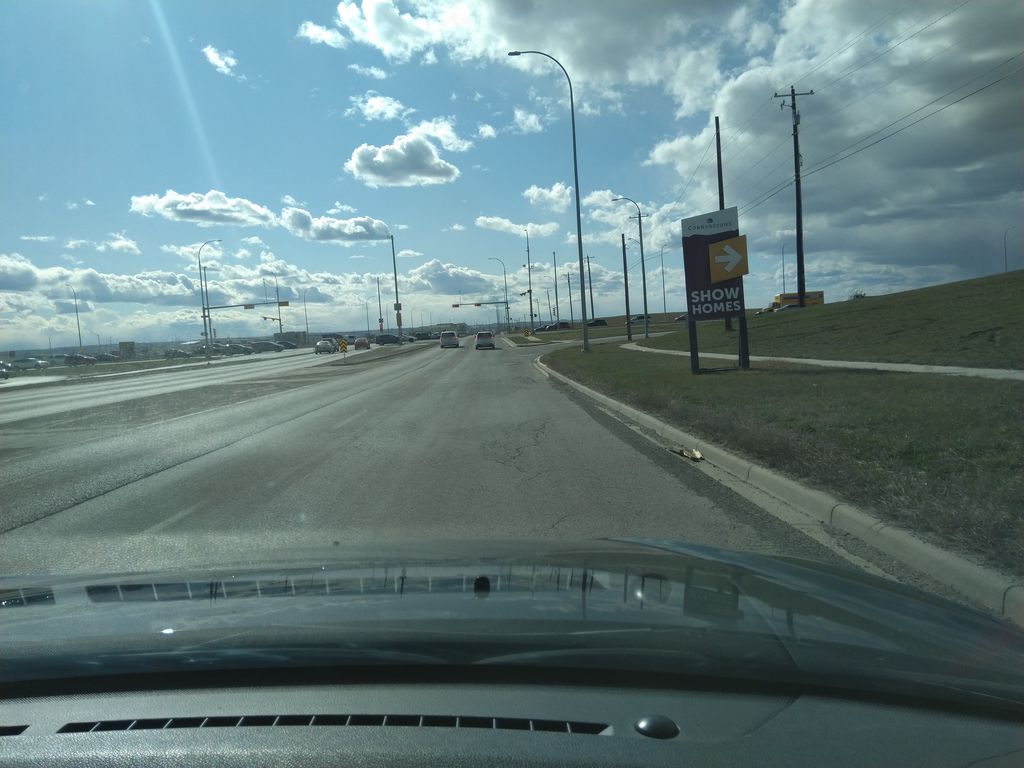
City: calgary